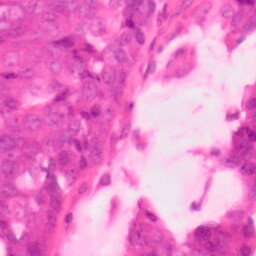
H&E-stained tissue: Colon